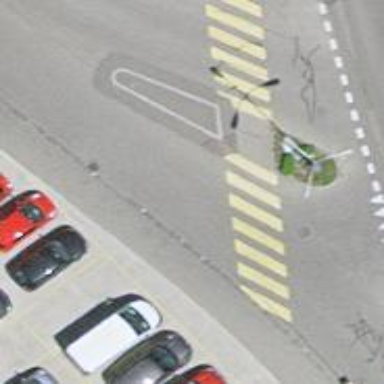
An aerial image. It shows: Marked crossing with pedestrian island.